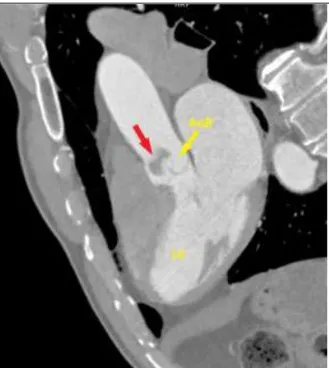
Computed tomography of the chest: (A) A large fibroelastoma (red arrow) in the aortic bulb.
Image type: radiology (ct)